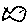
Label: fish